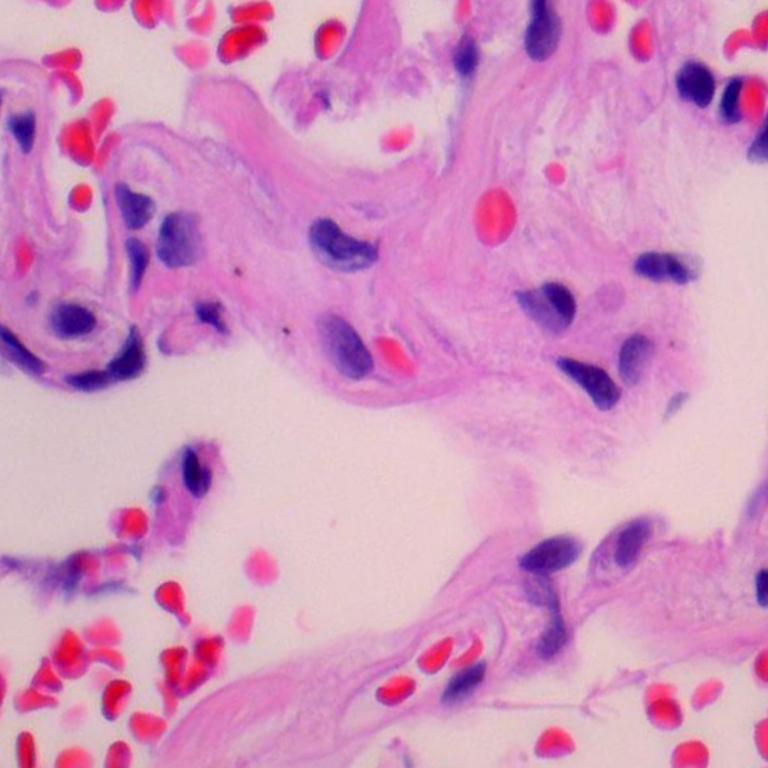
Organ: lung
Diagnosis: benign